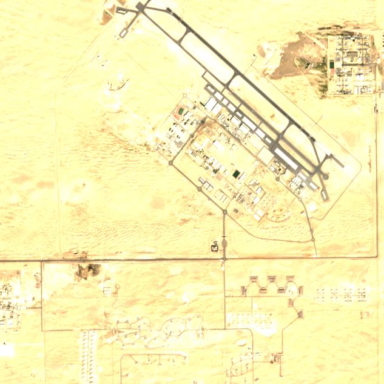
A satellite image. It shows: Military airfield located within larger aerodrome area.